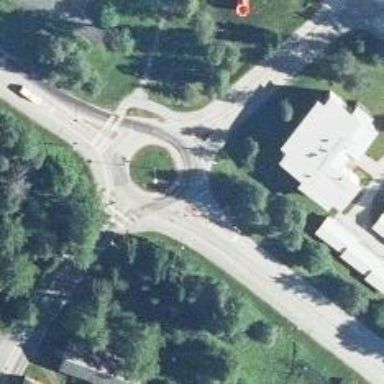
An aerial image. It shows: Secondary road with asphalt surface leading to roundabout junction.